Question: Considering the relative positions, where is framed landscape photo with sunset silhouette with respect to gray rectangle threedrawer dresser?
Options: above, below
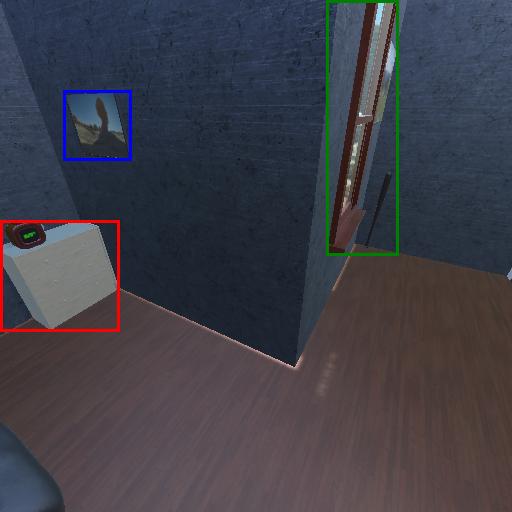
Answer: above